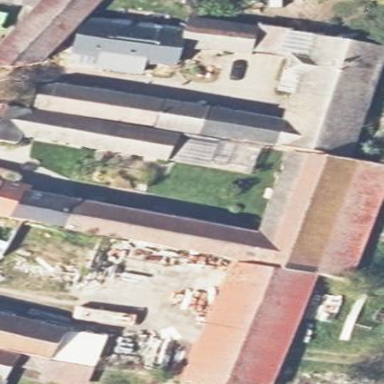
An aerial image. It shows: Cowshed building.